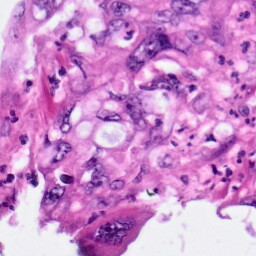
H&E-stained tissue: Pancreatic